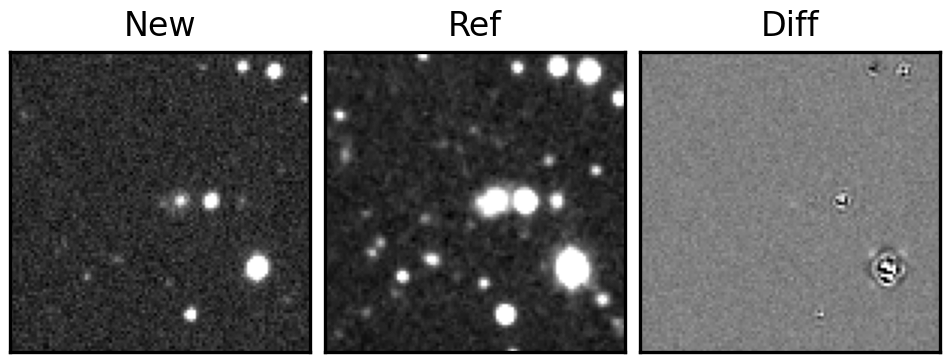
Label: real